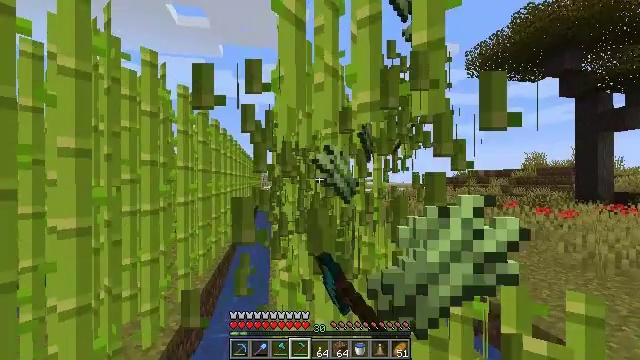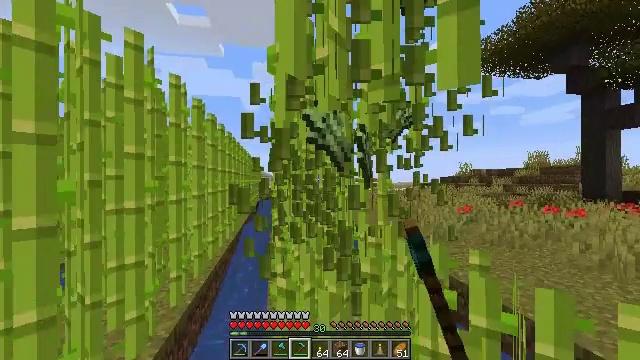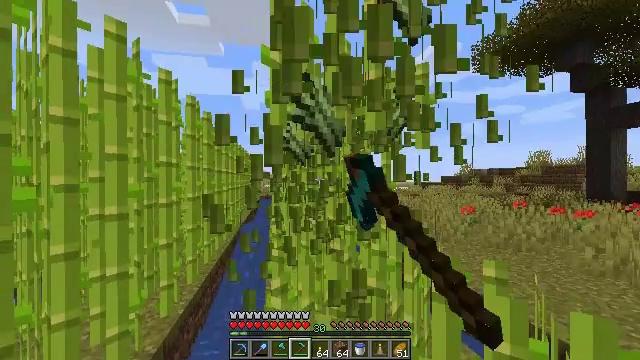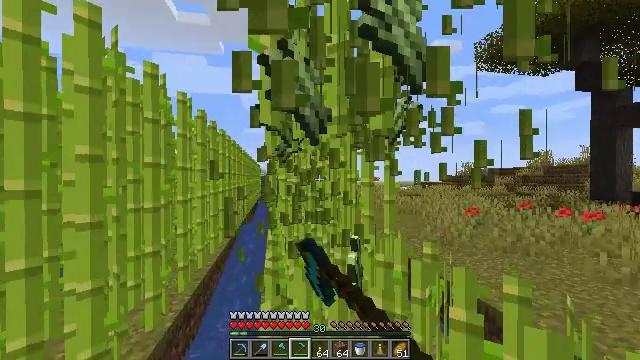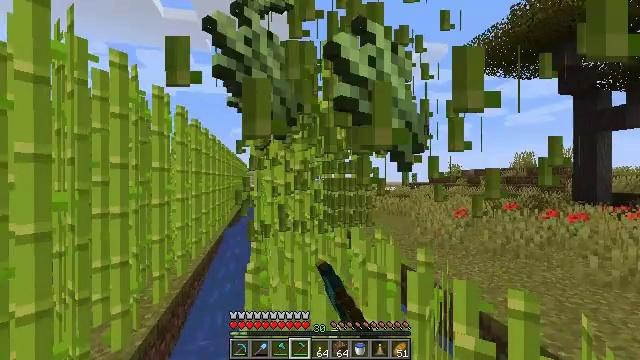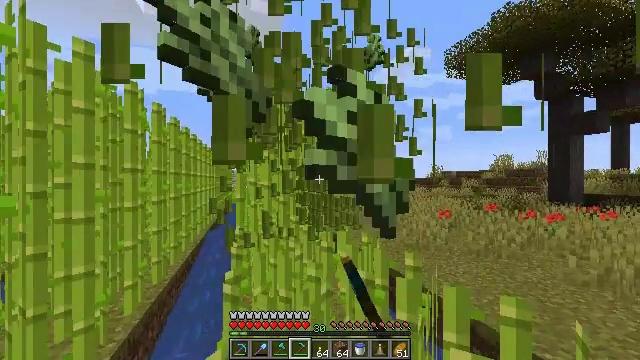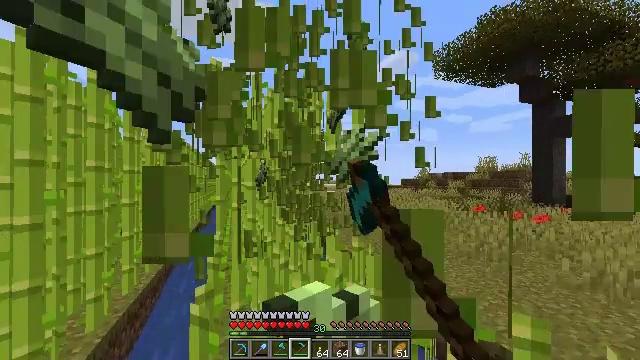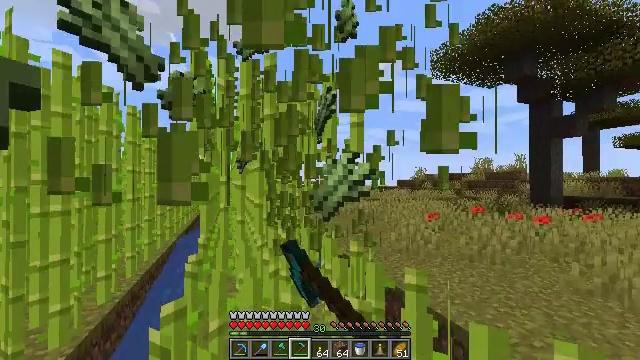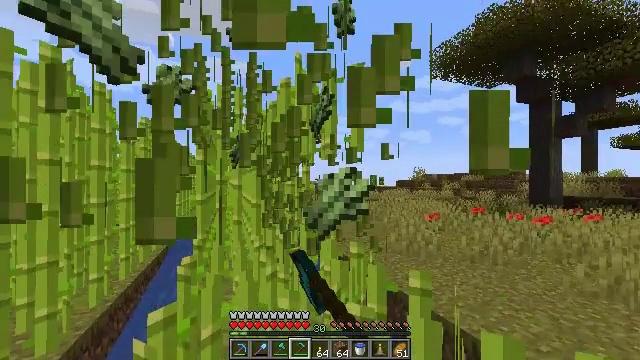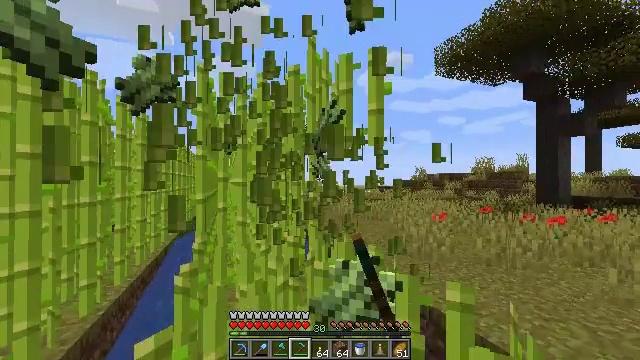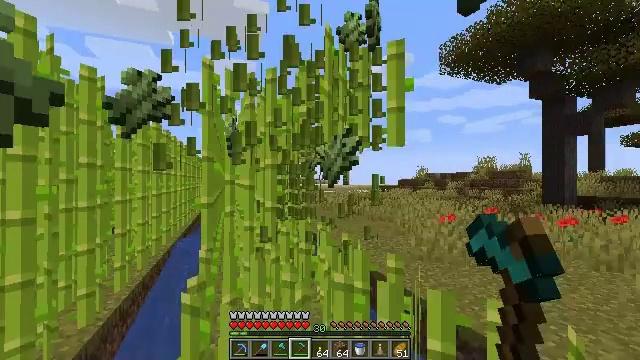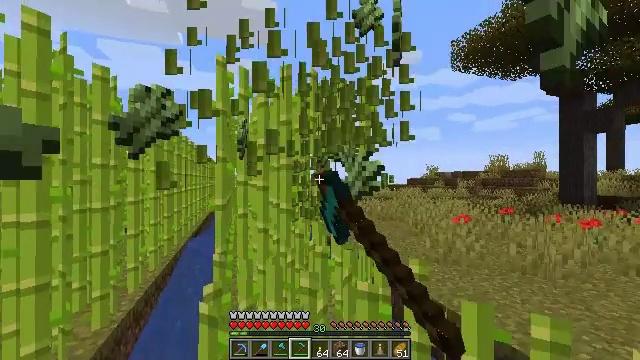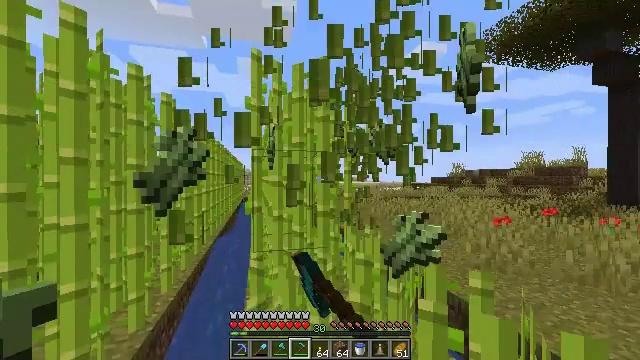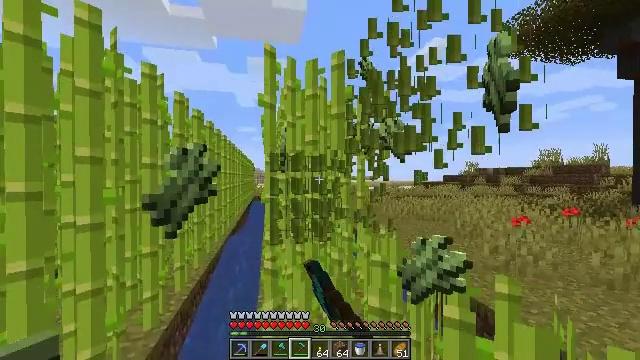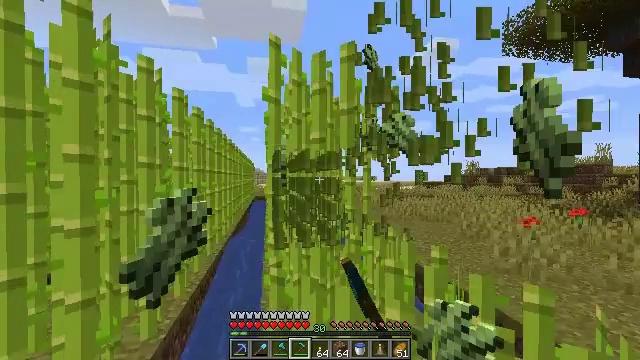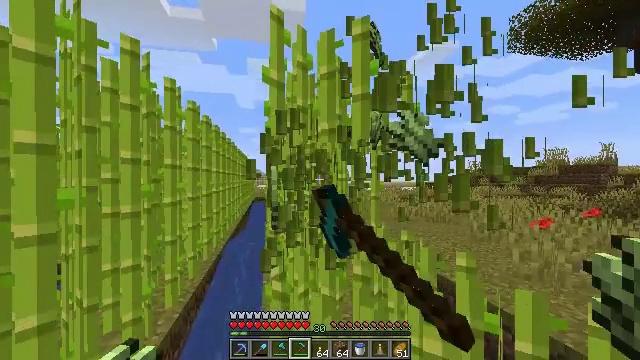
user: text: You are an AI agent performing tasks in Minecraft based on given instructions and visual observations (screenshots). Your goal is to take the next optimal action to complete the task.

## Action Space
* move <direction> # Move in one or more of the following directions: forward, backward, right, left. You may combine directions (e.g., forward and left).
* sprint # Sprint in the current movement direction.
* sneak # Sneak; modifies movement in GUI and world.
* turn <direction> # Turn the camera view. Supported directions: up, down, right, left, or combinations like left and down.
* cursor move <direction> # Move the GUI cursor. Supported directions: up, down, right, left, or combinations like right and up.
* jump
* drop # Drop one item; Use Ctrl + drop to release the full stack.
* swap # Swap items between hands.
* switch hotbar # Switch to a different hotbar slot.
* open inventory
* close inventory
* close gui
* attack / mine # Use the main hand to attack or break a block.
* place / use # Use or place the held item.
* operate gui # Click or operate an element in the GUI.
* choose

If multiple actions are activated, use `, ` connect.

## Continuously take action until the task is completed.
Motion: motion action
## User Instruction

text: Mine the sugar cane near rivers.
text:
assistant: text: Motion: move forward, attack / mine
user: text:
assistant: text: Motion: move forward, attack / mine
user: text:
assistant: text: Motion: move forward, attack / mine
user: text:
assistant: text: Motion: move forward, turn right, attack / mine
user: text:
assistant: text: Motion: move forward, turn right, attack / mine
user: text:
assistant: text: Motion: move forward, turn right, attack / mine
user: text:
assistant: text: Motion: move forward, attack / mine
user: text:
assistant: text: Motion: move forward and move left, attack / mine
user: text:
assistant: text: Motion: move forward and move left, attack / mine
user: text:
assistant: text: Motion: move forward and move left, attack / mine
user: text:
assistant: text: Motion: move forward and move left, turn left, attack / mine
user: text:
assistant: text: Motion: move forward and move left, turn left, attack / mine
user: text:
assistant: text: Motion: move forward, turn left, attack / mine
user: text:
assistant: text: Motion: move forward, attack / mine
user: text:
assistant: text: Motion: move forward, attack / mine
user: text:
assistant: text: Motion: move forward, attack / mine
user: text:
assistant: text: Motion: move forward, attack / mine
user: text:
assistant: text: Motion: move forward, turn right, attack / mine
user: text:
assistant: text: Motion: move forward, turn right, attack / mine
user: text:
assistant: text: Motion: move forward, turn right, attack / mine
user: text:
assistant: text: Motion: move forward, attack / mine
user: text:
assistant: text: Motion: move forward, attack / mine
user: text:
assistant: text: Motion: move forward and move left, attack / mine
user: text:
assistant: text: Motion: move forward and move left, turn left, attack / mine
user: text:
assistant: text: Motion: move forward and move left, turn left, attack / mine
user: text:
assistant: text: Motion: move forward and move left, turn left, attack / mine
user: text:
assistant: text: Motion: move forward and move left, attack / mine
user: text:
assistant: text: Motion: move forward, attack / mine
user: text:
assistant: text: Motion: move forward, attack / mine
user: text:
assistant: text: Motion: move forward, attack / mine